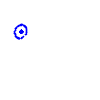
Particle: electron